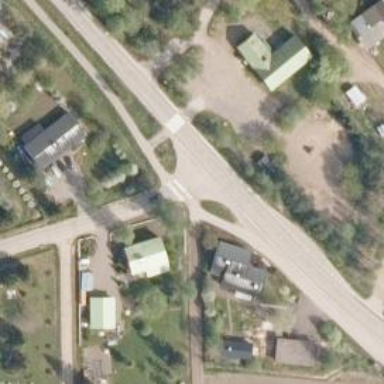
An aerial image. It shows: Asphalt cycleway.